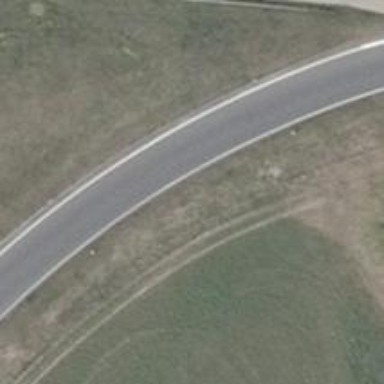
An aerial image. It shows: Asphalt motorway link.